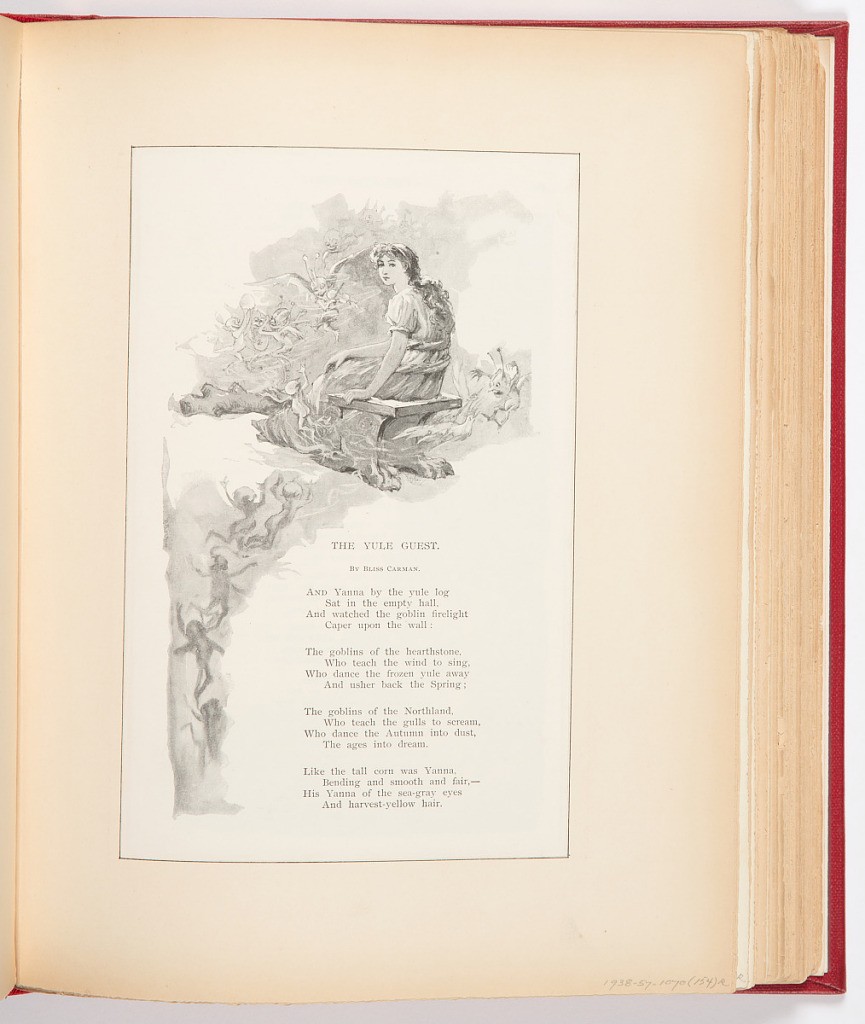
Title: The Yule Guest Frontispiece, Illustration for The Cosmopolitan (XIV, No. 2, December 1892, p. 163)
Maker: Frederick Stuart Church, American, 1842–1924
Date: December 1892
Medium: Printed in black ink on paper
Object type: Ephemera
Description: Frontispiece for a poem. A woman sits on a bench facing away and turning her head back towards the left towards the viewer. Around her, goblins run, play music, and dance.